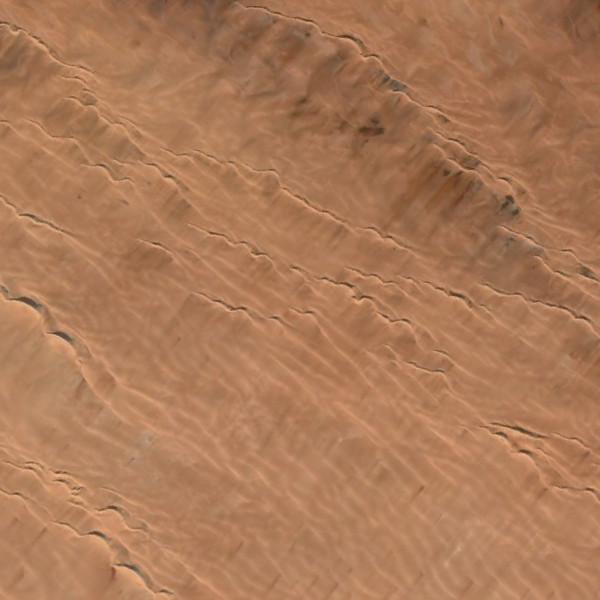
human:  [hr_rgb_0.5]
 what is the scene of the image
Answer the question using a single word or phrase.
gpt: desert